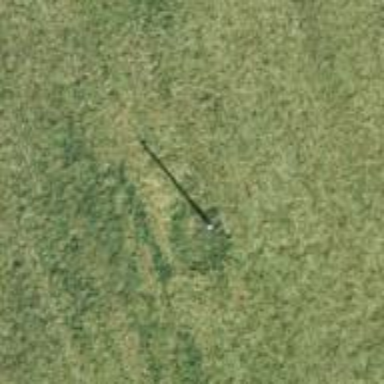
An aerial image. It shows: Power pole.